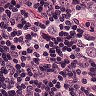
Metastatic tissue present: yes